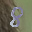
Label: 8